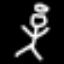
Label: angel